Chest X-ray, PA view. Patient: 53 years old, sex M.
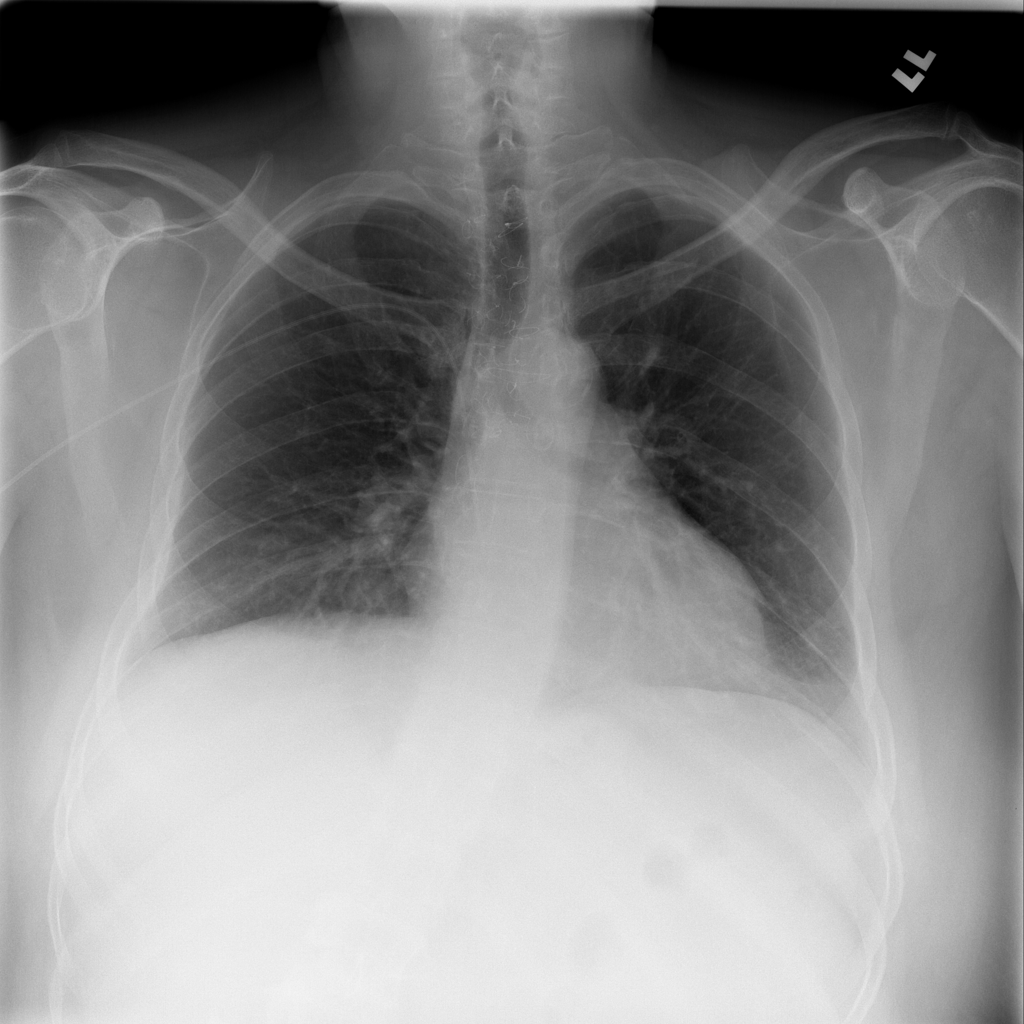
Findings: No Finding